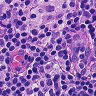
Metastatic tissue present: no